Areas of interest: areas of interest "Swimming Pool"
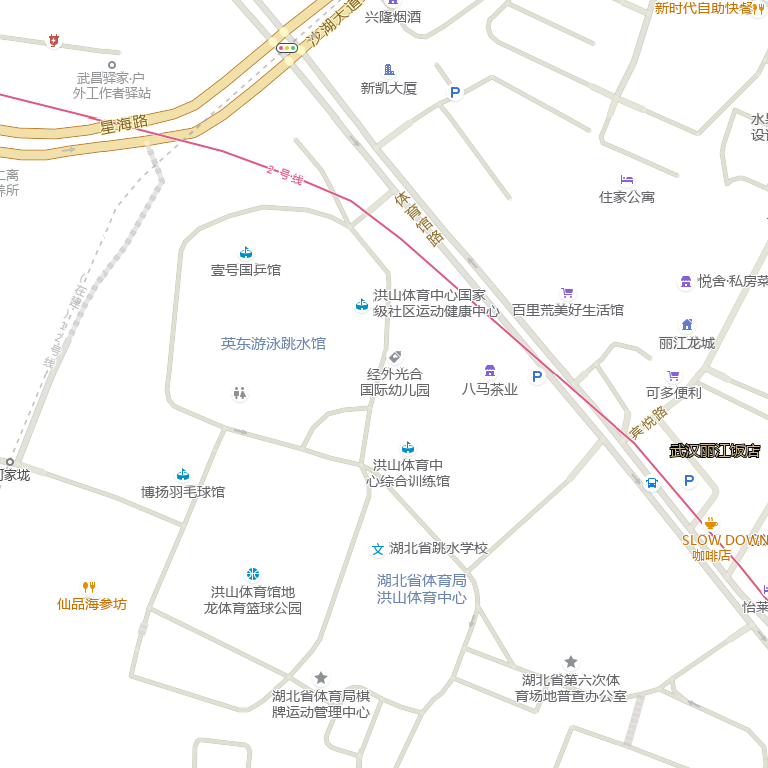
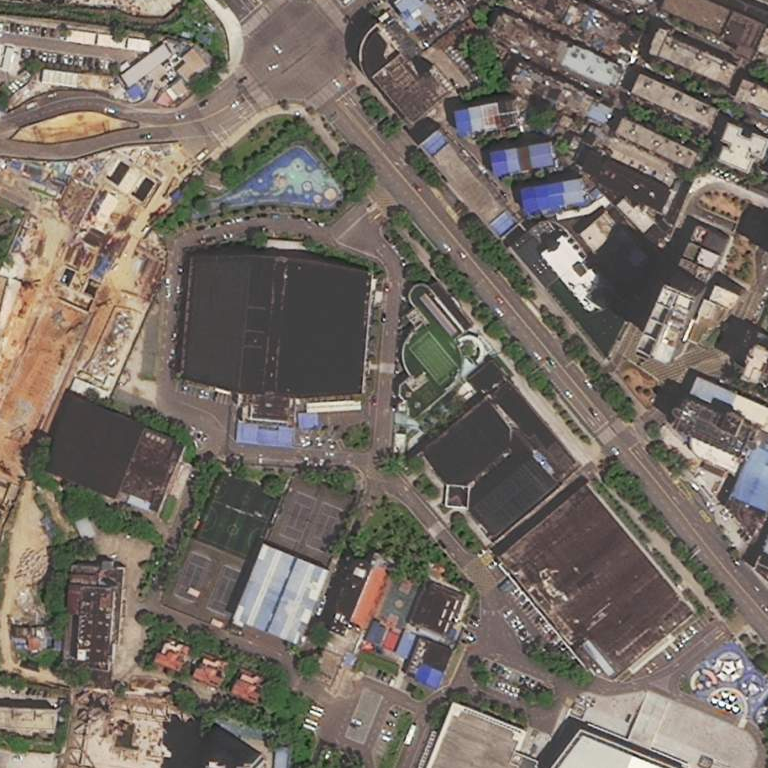